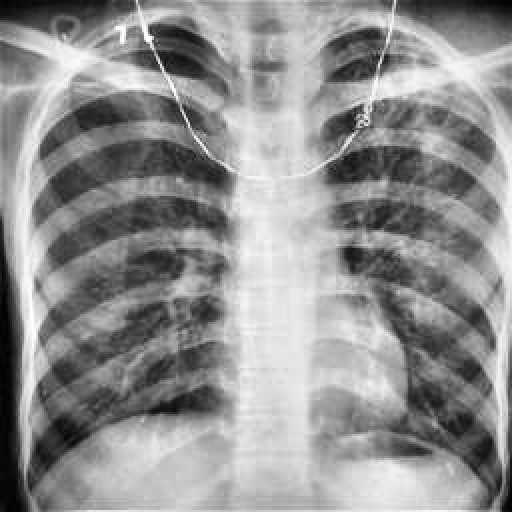
Finding: TUBERCULOSIS